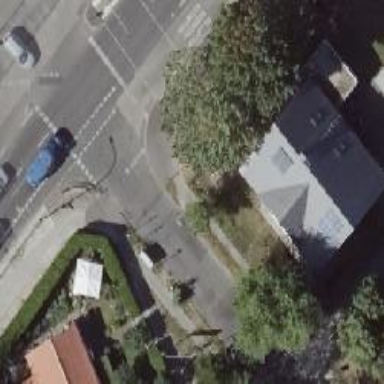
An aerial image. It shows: Asphalt sidewalk along the footway.